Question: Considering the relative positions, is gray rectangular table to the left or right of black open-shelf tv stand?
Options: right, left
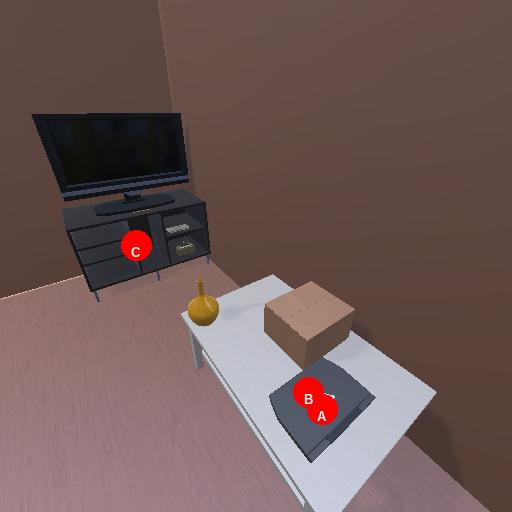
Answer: right